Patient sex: F
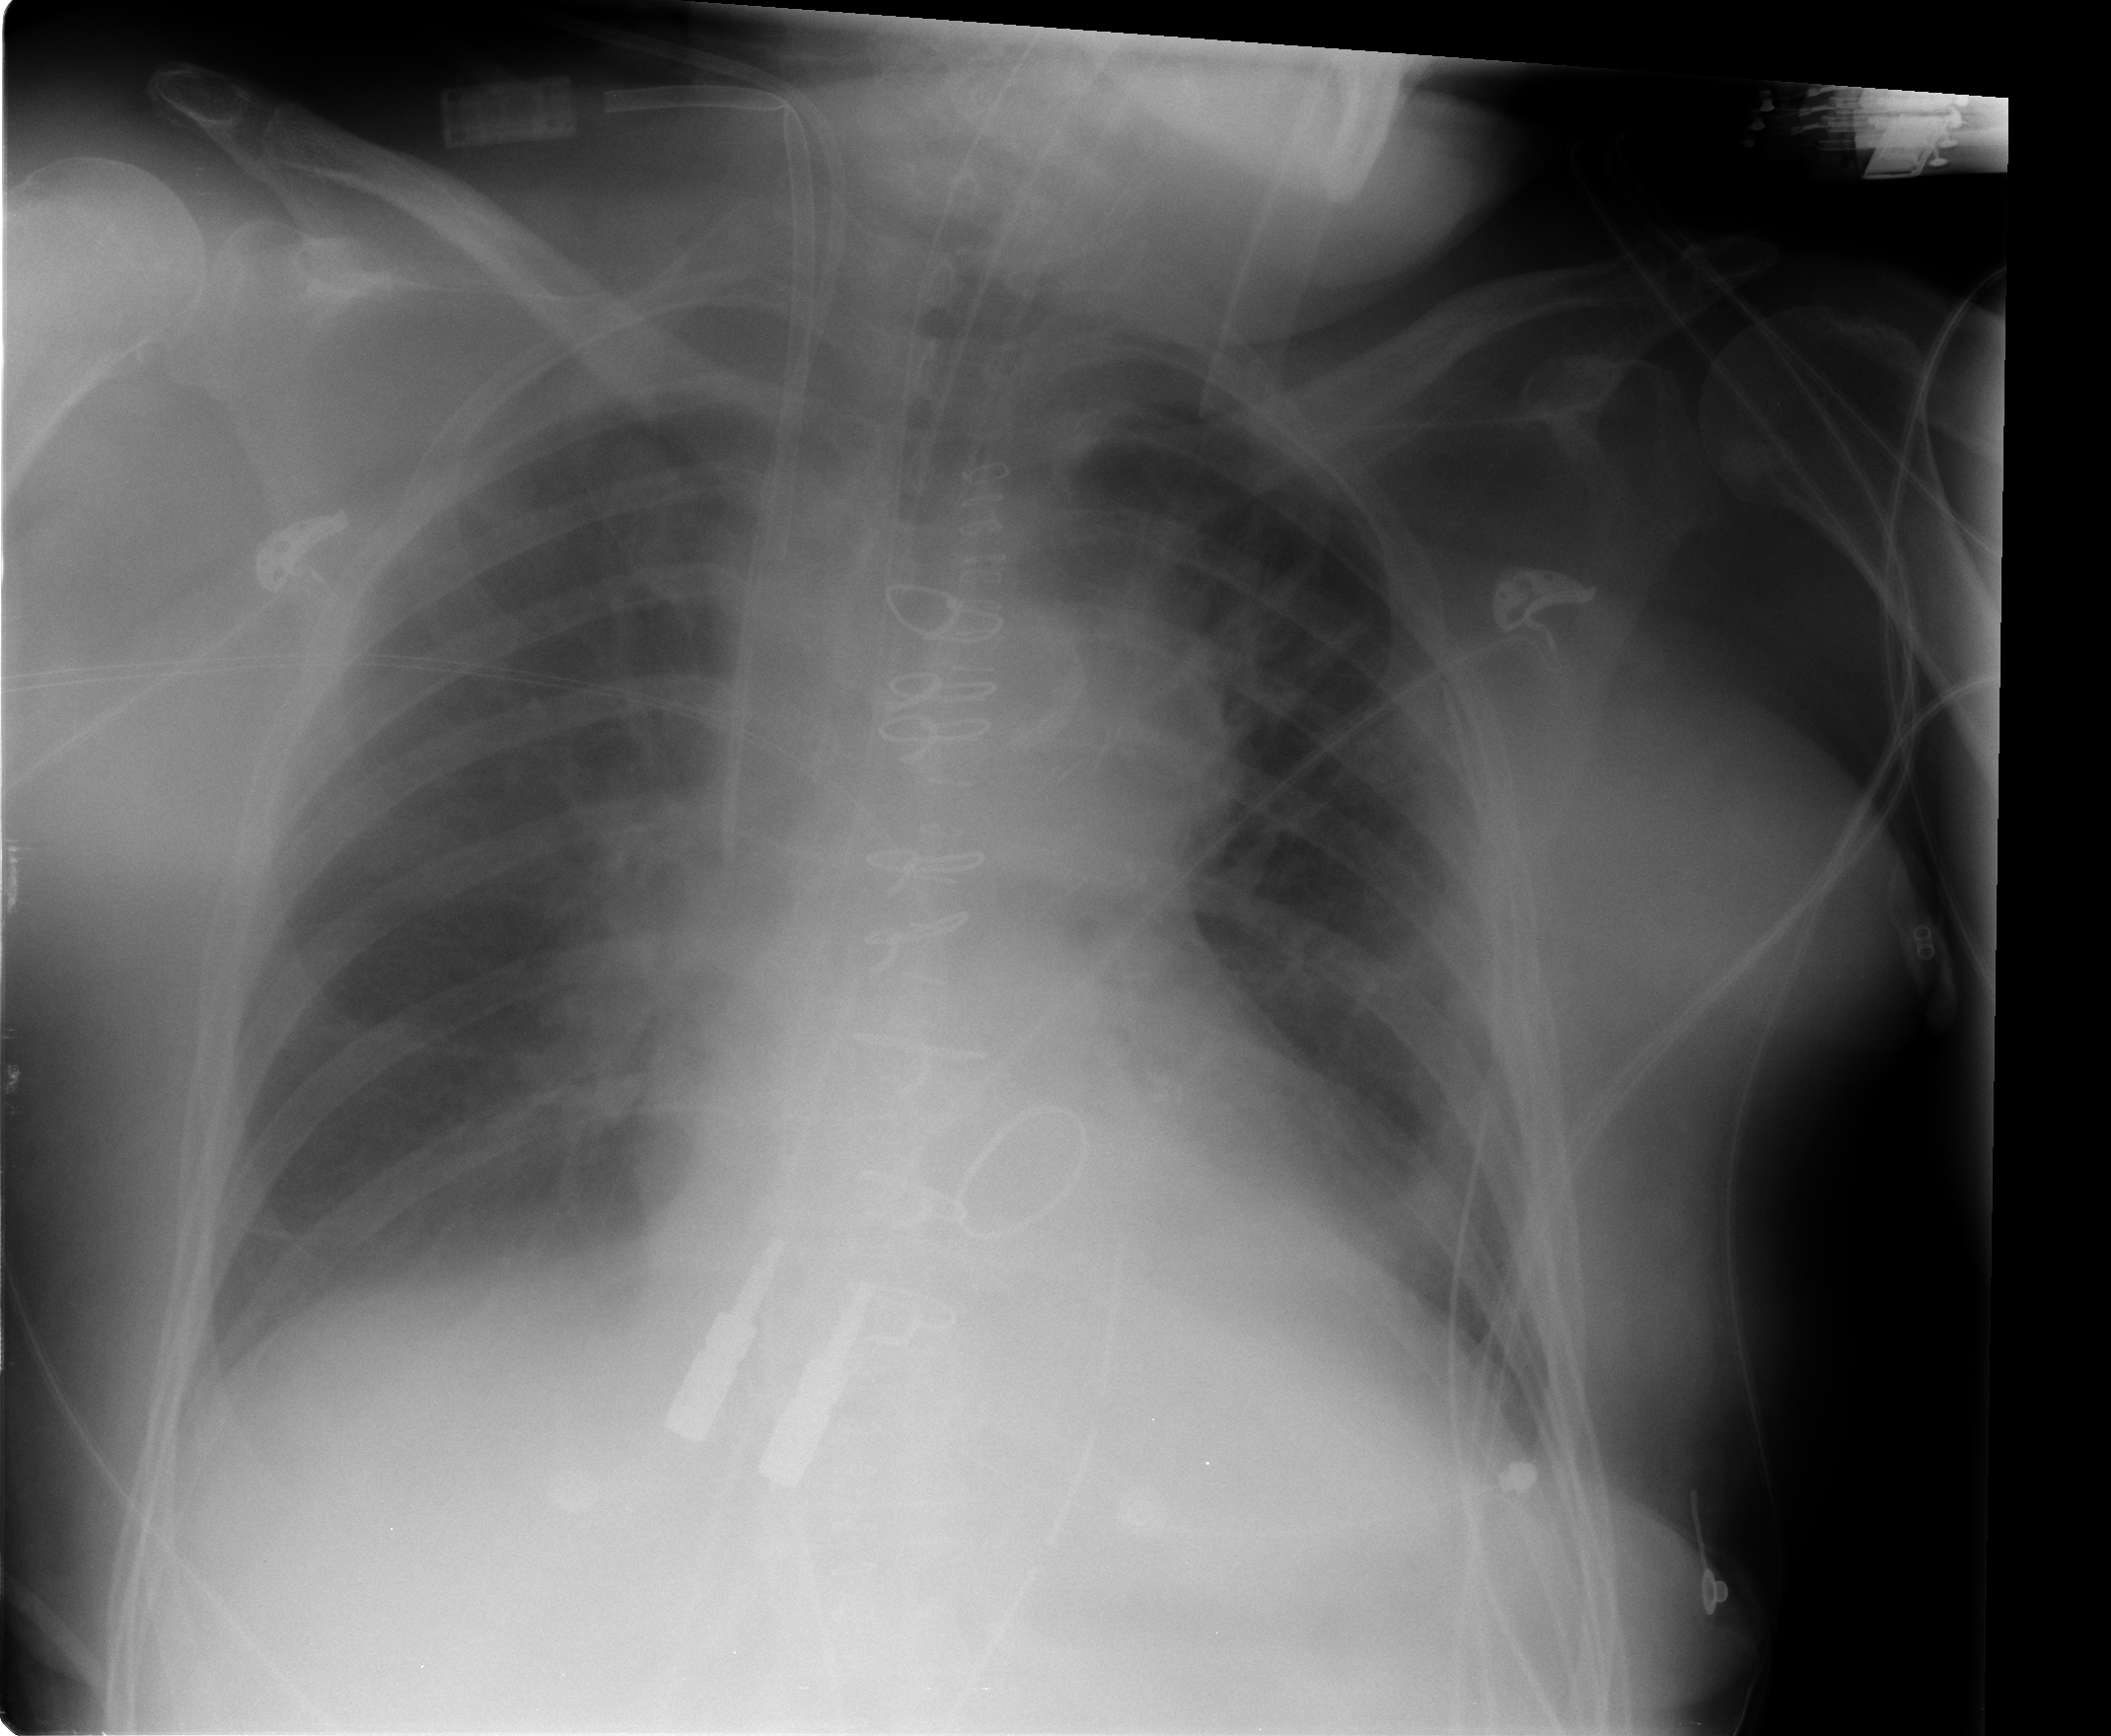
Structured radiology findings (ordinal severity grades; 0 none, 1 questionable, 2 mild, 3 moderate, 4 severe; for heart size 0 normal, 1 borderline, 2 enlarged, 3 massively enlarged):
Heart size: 0
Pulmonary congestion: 0
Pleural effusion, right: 2
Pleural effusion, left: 2
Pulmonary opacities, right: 0
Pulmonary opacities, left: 0
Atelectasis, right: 2
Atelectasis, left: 2